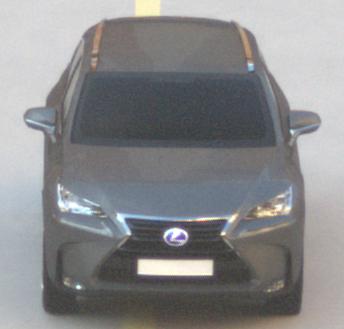
Make: Lexus
Model: NX 300h
Detailed model: NX (AZ1)
Model produced from: 2017/11
Model produced until: 2018/08
Doors: 5
Color: gray
Road condition: dry road
Daytime: morning or afternoon
Contrast: low contrast